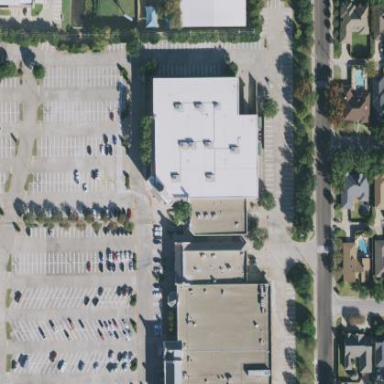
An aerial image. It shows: Retail building housing department store.